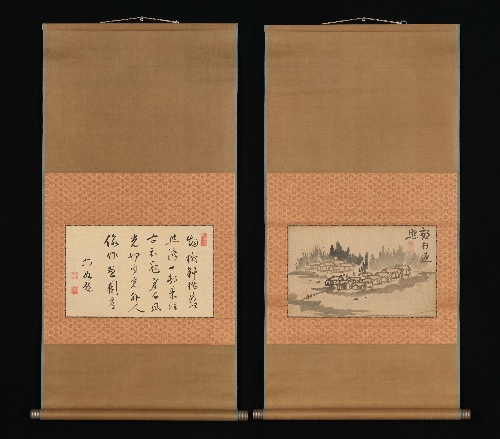
Title: 池大雅筆 「大雅堂画弁題詩」|Evening Glow in a Mountain Village and Calligraphy
Artist: Rokunyo|Ike Taiga
Artist bio: Japanese, 1737–1801|Japanese, 1723–1776
Date: late 18th–early 19th century
Object type: Album leaves mounted as hanging scrolls
Classification: Paintings
Medium: Album leaves mounted as hanging scrolls; ink on paper
Culture: Japan
Period: Edo period (1615–1868)
Dimensions: Image (each): 9 × 14 5/8 in. (22.9 × 37.1 cm)
Overall with mounting (each): 39 1/4 × 21 1/2 in. (99.7 × 54.6 cm)
Department: Asian Art
Credit line: Mary Griggs Burke Collection, Gift of the Mary and Jackson Burke Foundation, 2015
Accession year: 2015
Repository: Metropolitan Museum of Art, New York, NY
Tags: Landscapes